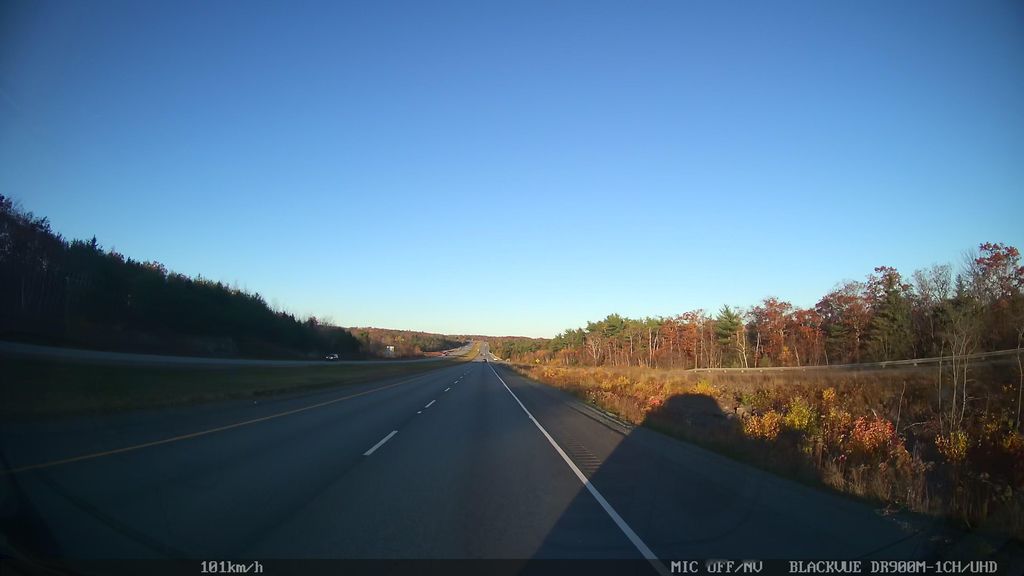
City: halifax